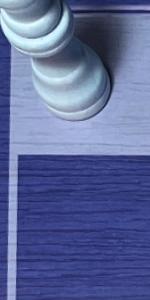
Label: Empty